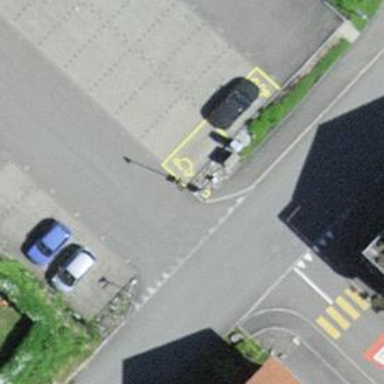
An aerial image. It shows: Charging station.